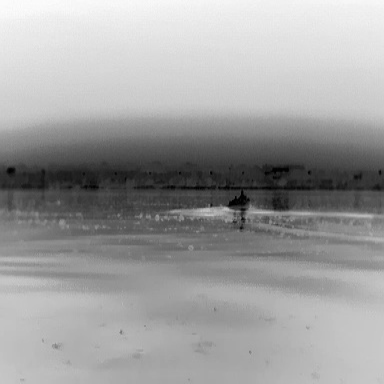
There is a warship in the infrared image.